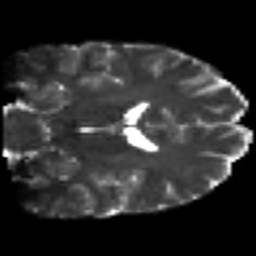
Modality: T2w
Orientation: coronal
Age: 28
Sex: male
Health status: healthy
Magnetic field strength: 3 T
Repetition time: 8.4 s
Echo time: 0.0926 s